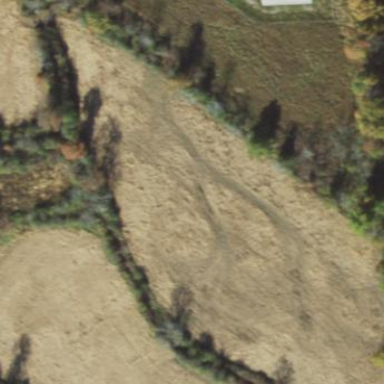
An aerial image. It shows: Marshy wetland area.